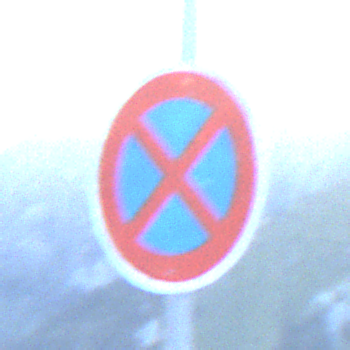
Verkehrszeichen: AbsolutesHalteverbot
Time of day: SunriseSunset
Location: Outdoor (RoadRail)
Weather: Clear
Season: NotSpecified
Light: Natural